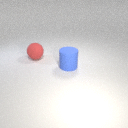
large blue rubber cylinder in front of large red rubber sphere